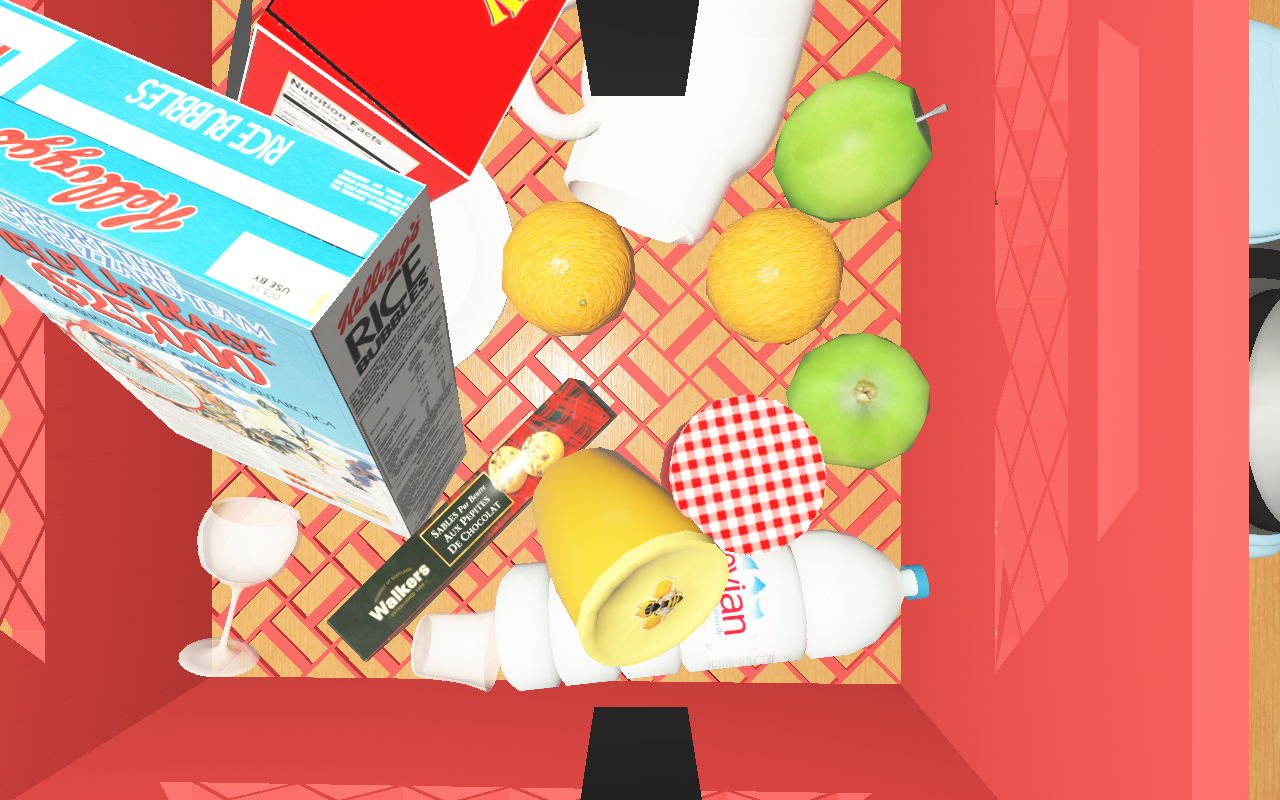
Objects in the scene:
carafe
apple
apple
orange
jam jar
cereal box
cereal box